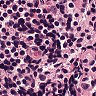
Metastatic tissue present: no